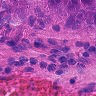
Metastatic tissue present: yes